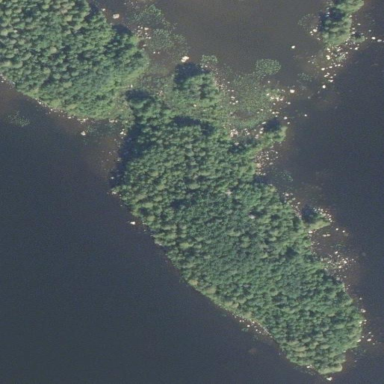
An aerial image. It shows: Islet.